Question: I am trying to install mezzanine on windows 7 64 bit. I have installed pil for python 2.7 64 bit from <URL>.
I recreated my virtualenv, but i still get this error

i know that error is caused by pil but i installed it and it didn't fix it. I have a C++ compiler installed, i do a lot of C++, i have codeblocks and visual studio, so i don't think i need to install mingw or whatever.
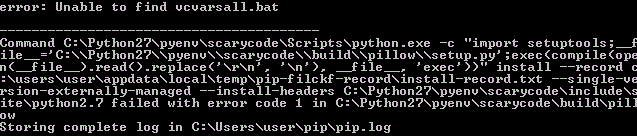
Answer: From my personal experience - don't use 64 bit Python. It will create many problems. Use 32 bit version and in most cases you will be fine.